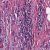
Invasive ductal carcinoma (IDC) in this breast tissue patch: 1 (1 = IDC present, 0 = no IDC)